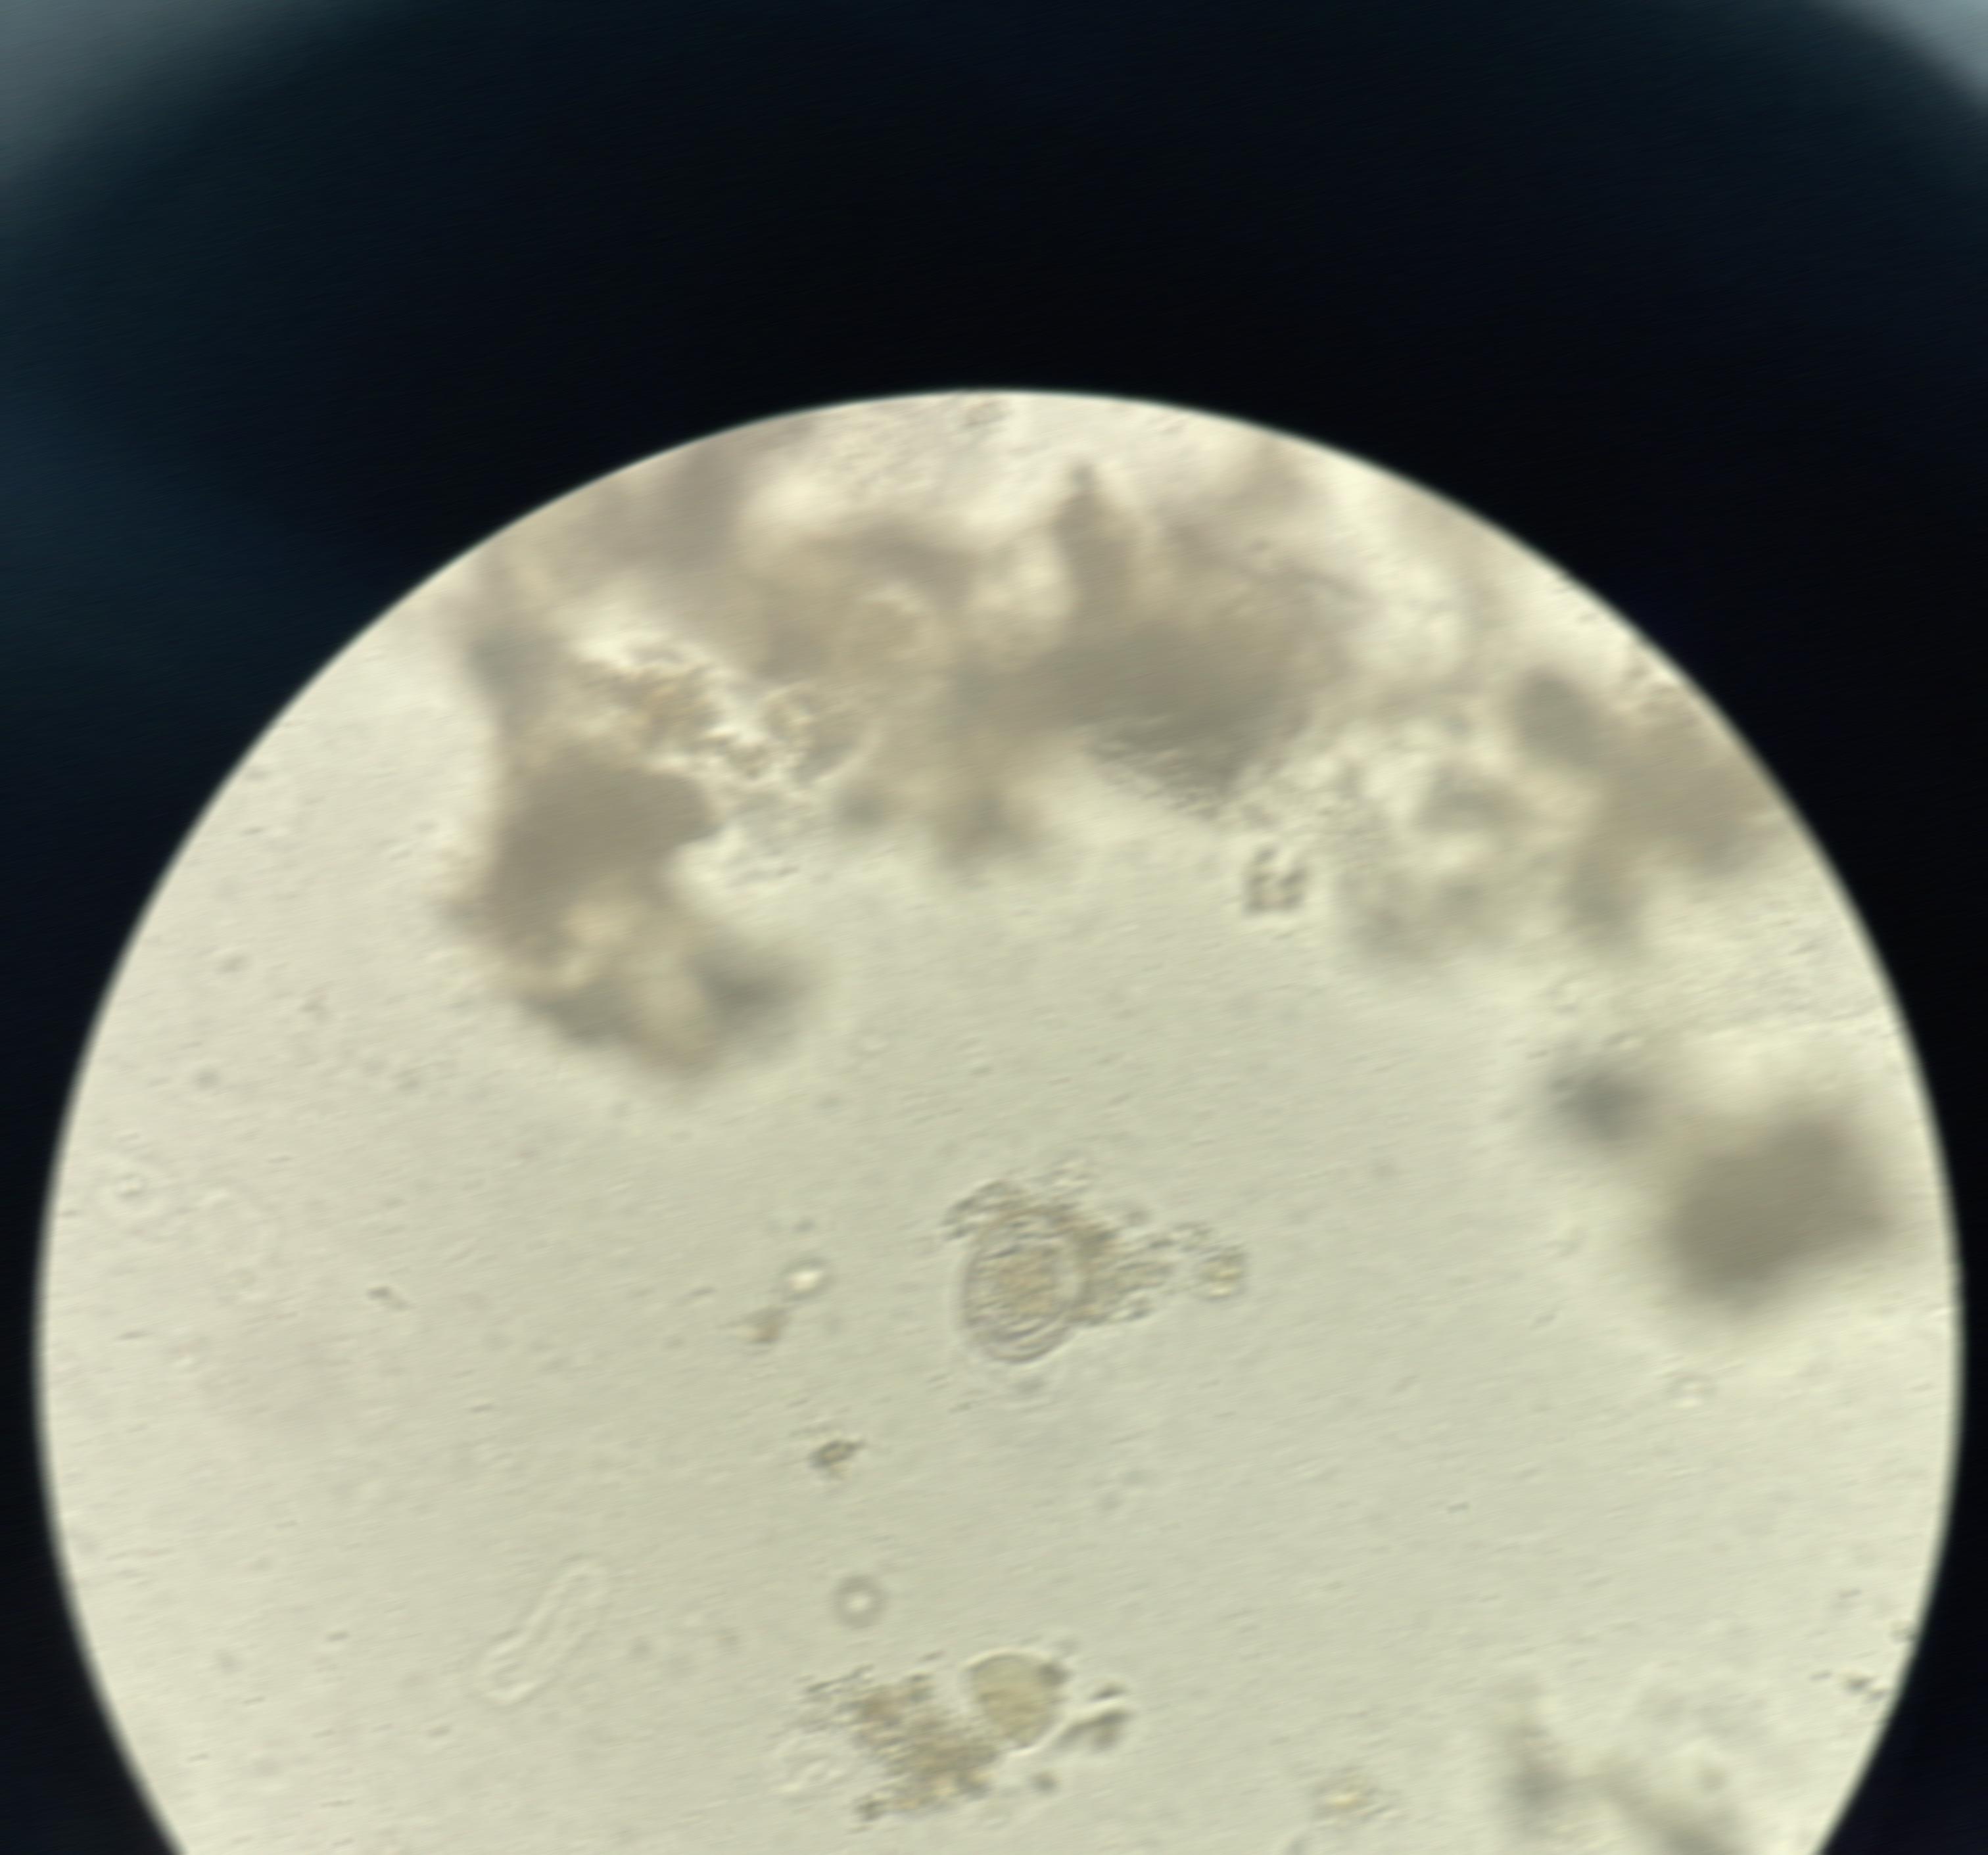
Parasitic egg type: Hymenolepis nana